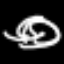
Label: donut